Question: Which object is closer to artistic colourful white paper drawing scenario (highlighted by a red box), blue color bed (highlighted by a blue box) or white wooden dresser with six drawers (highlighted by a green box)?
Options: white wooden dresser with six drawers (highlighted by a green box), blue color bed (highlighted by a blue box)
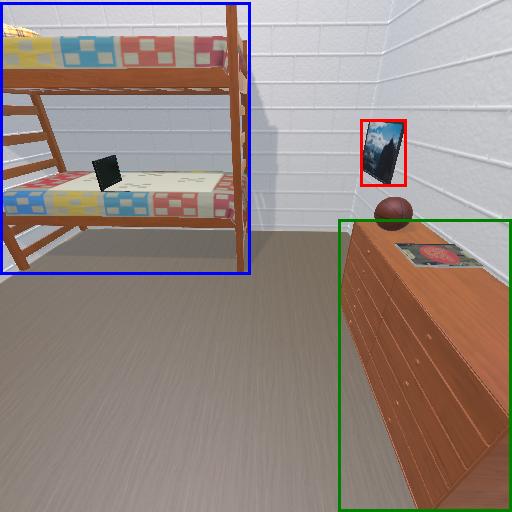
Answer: white wooden dresser with six drawers (highlighted by a green box)